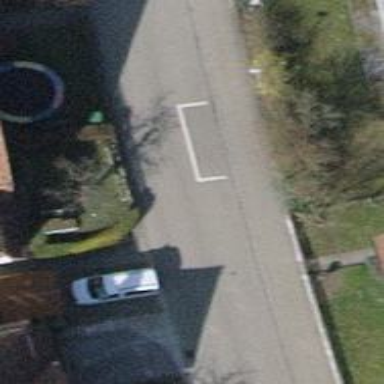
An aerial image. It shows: Residential road with parallel parking lane on the left side. The road surface is asphalt.